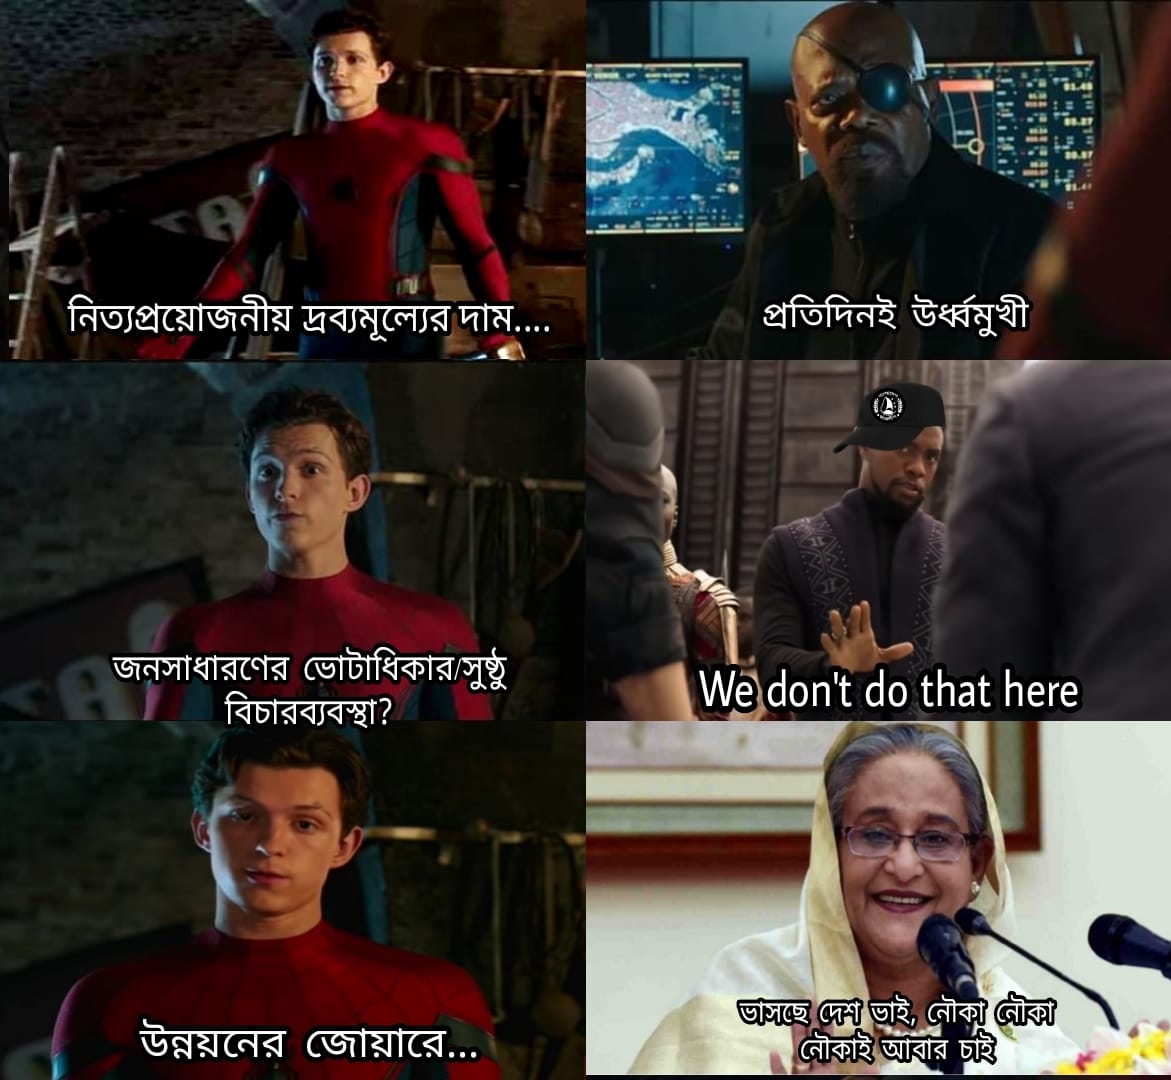
Caption: নিত্যপ্রয়োজনীয় দ্রব্যমূল্যের দাম...    প্রতিদিনই উর্ধবমুখী     জনসাধারণের ভোটাধিকার সুষ্ঠু  বিচারব্যবস্থা ?   We don't do that here     উন্নয়নের জোয়ারে   ভাসছে দেশ ভাই , নৌকা নৌকাই আবার চাই
Label: hate